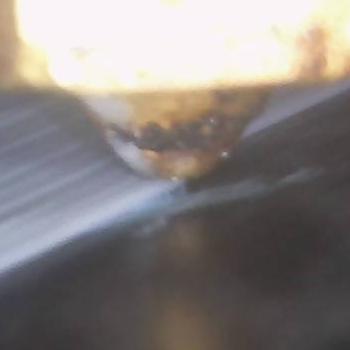
Flow rate: 56%